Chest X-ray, AP view. Patient: 68 years old, sex M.
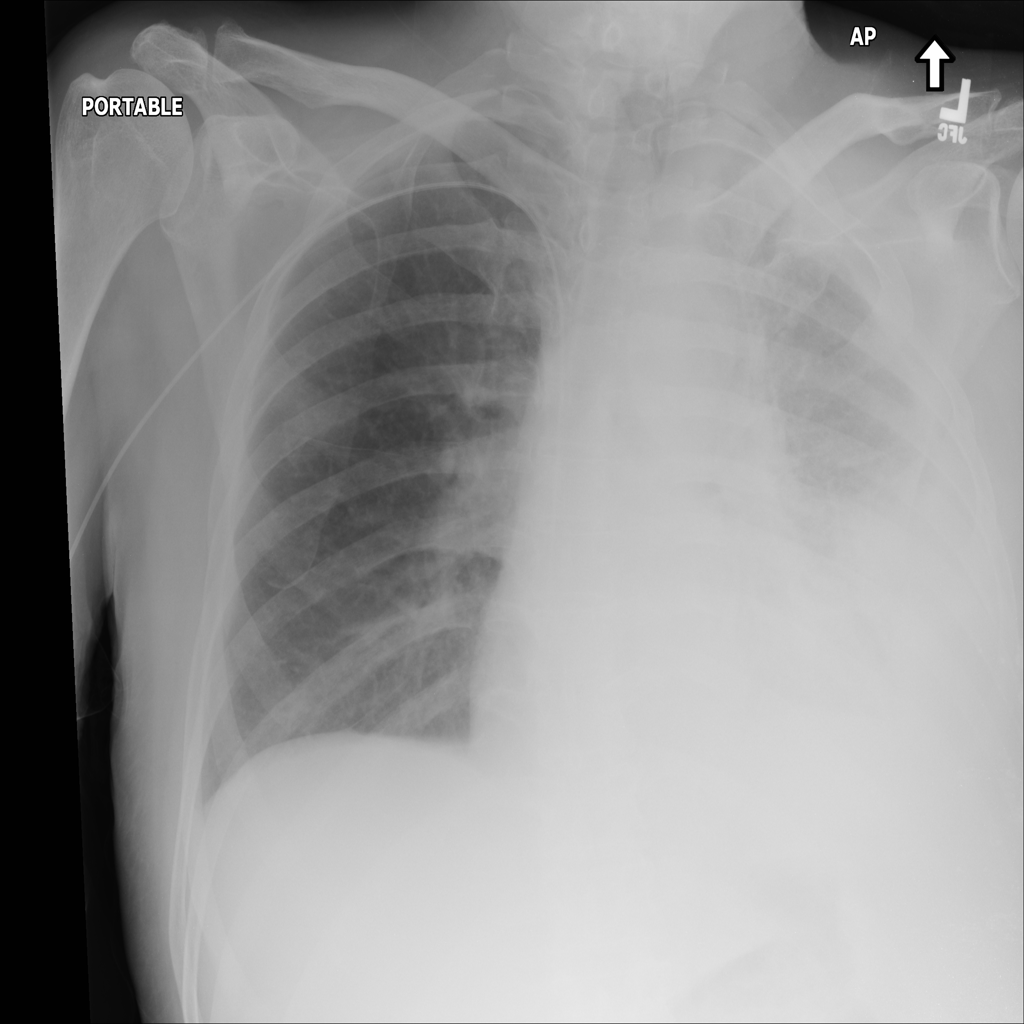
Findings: No Finding